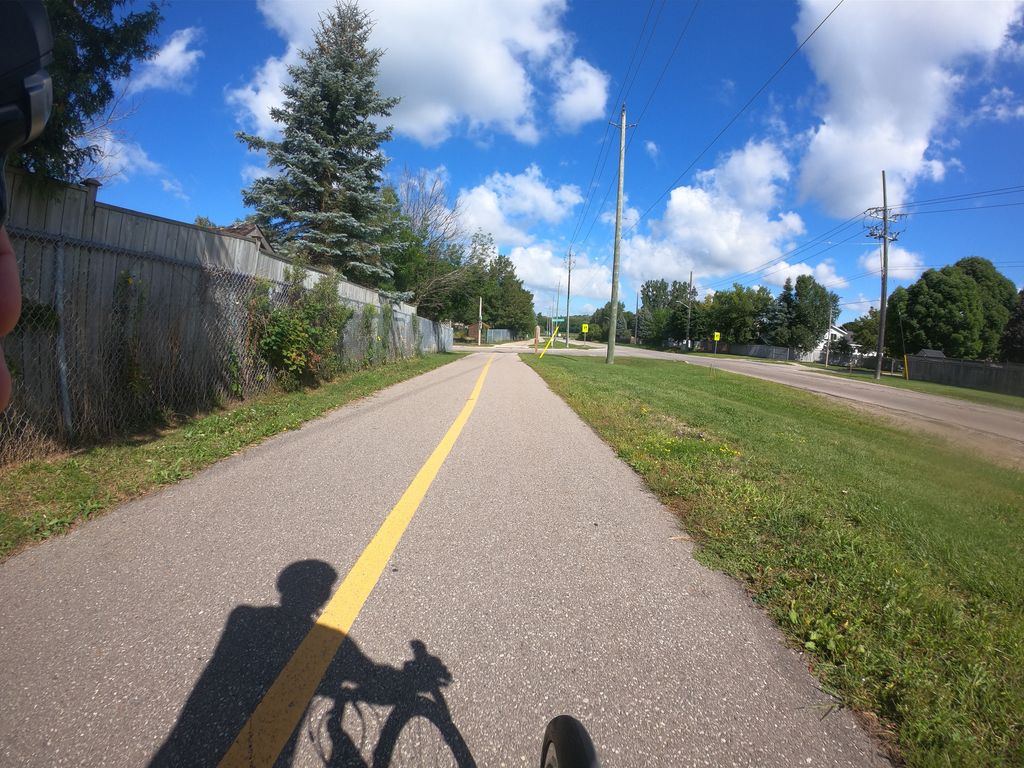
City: kitchener-waterloo